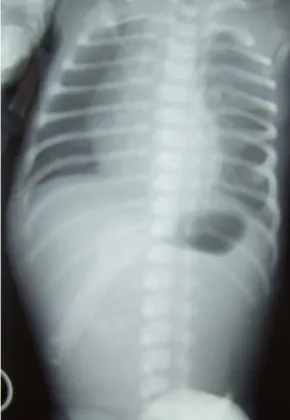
Pre-operative abdominal X-Ray.
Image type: radiology (x_ray)